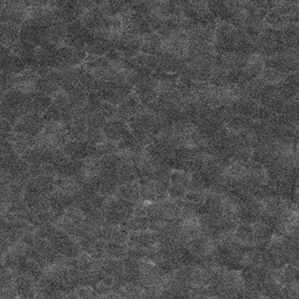
Label: frost